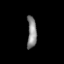
Tissue: prostate
Cell type: T cells
Senescence score: 0.7079
Nuclear area (px): 290
Mean DAPI intensity: 136.697